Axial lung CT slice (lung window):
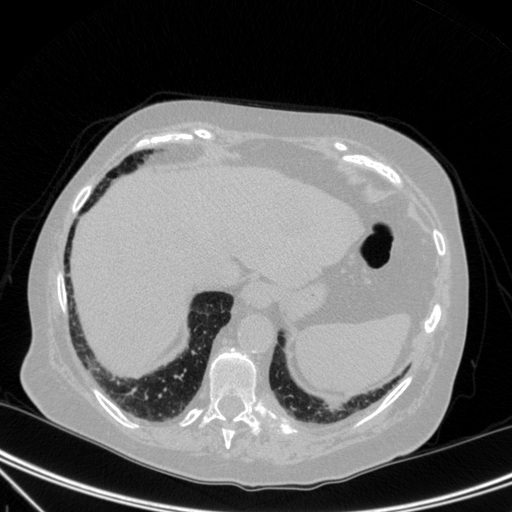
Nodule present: no